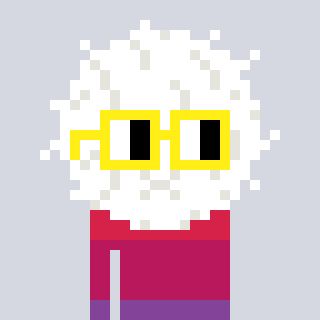
a pixel art character with square yellow glasses, a cottonball-shaped head and a peachy-colored body on a cool background